Interaction volume radius: 10 \u00c5
Interaction volume height: 35 \u00c5
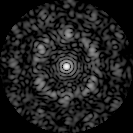
Disorder parameter: 0.7143